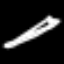
Label: pencil